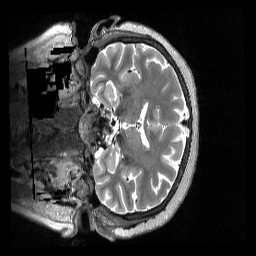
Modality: T2w
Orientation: coronal
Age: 68
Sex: female
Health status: healthy
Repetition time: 3.2 s
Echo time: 0.563 s